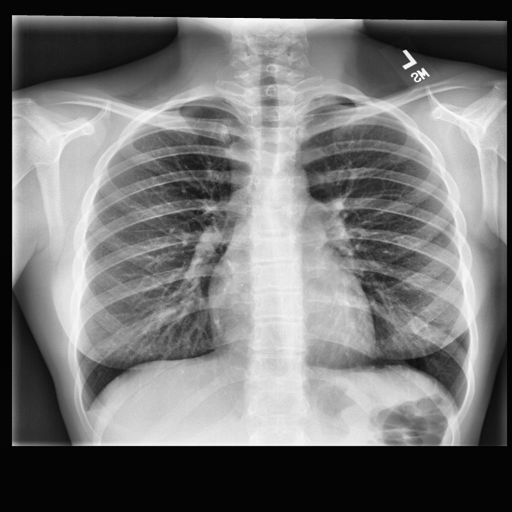
Finding: NORMAL